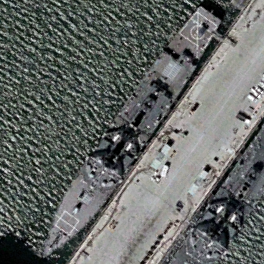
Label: destroyer